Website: crate-barrel
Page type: stored-credit-cards
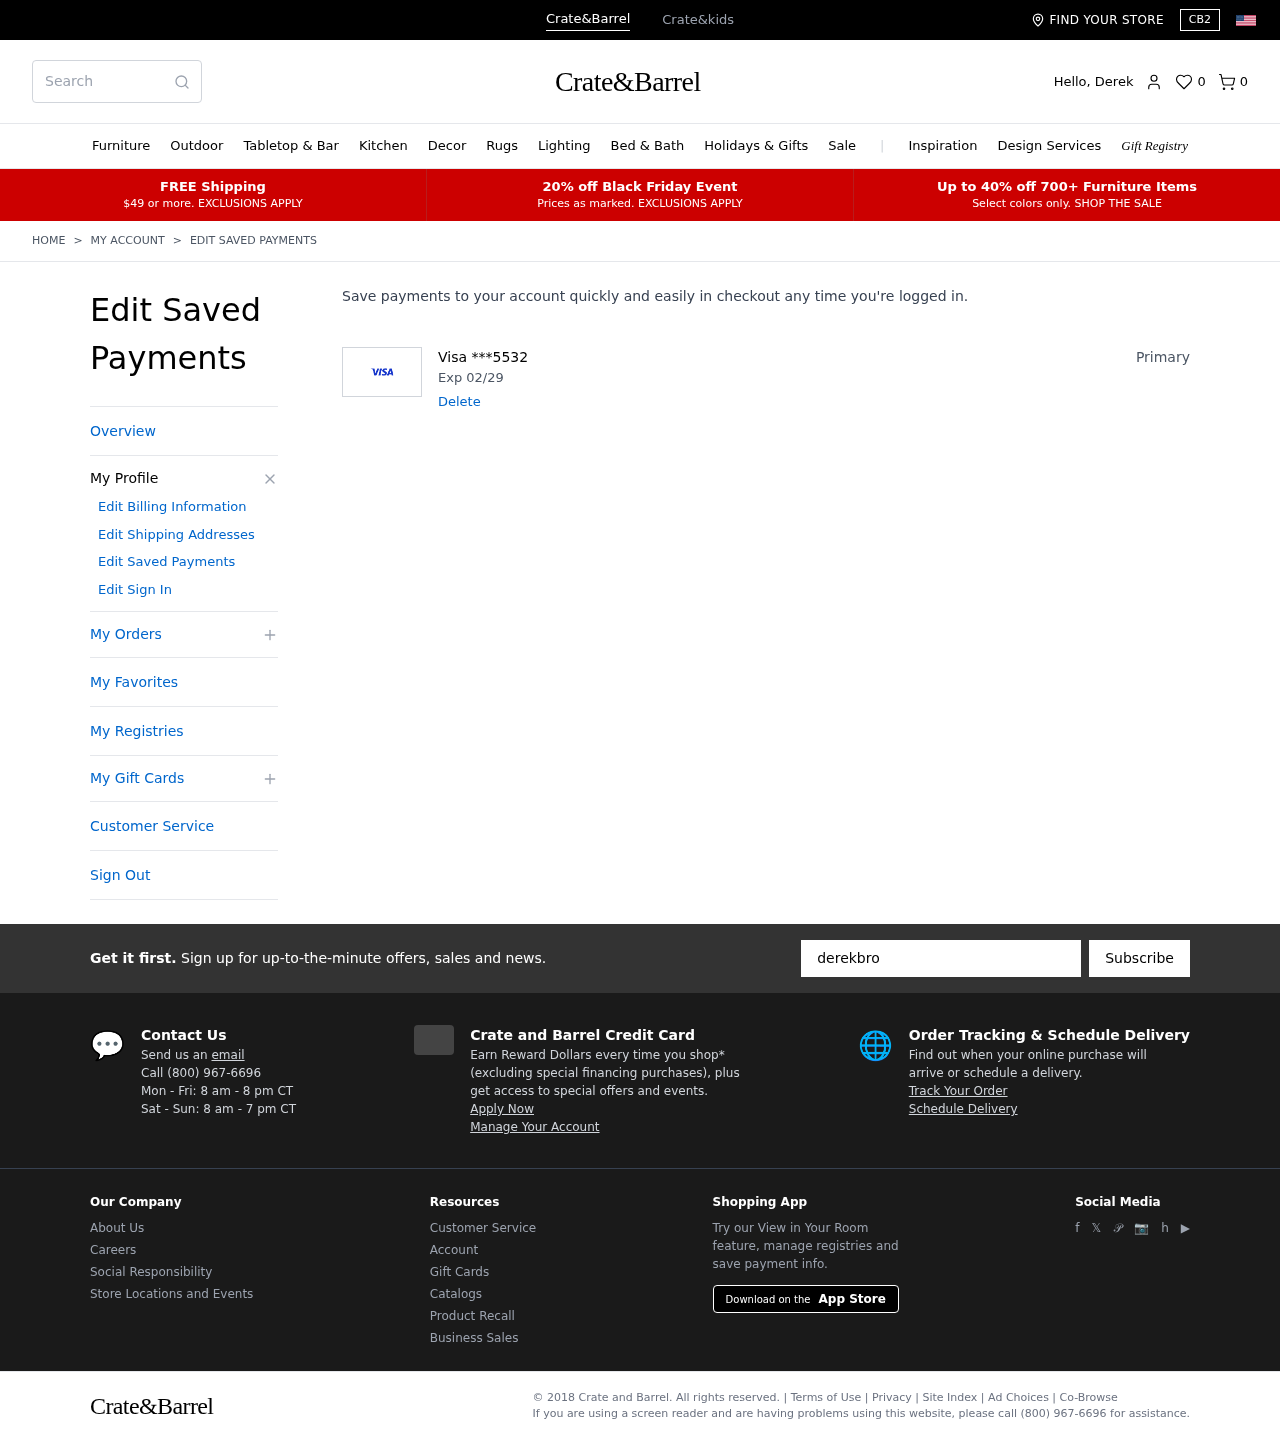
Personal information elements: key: PII_CARD_EXPIRY
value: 02/29
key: PII_CARD_LAST4
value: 5532
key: PII_CARD_TYPE
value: Visa
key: PII_FIRSTNAME
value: Derek
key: PII_EMAIL
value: derekbrooks@gmail.com
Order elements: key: ORDER_NUM_ITEMS
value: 0
Search elements: key: HEADER_SEARCH
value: Search
Other elements: key: FAVORITES_COUNT
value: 0